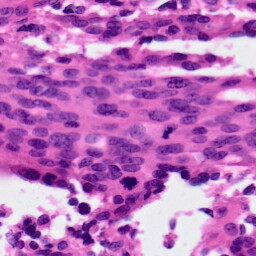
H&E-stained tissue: Ovarian